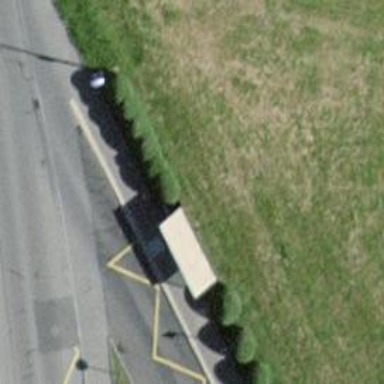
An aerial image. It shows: Platform for public transport on the road.